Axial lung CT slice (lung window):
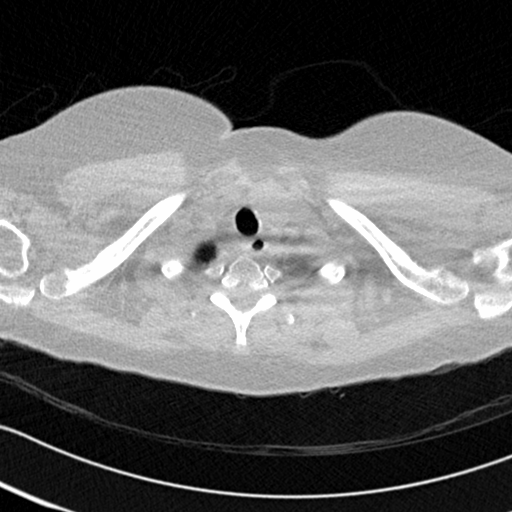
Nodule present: no